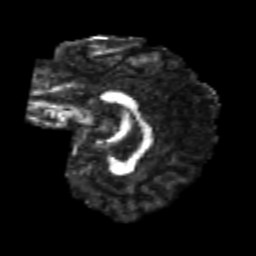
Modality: FA
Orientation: sagittal
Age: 24
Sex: female
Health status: healthy
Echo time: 0.074 s